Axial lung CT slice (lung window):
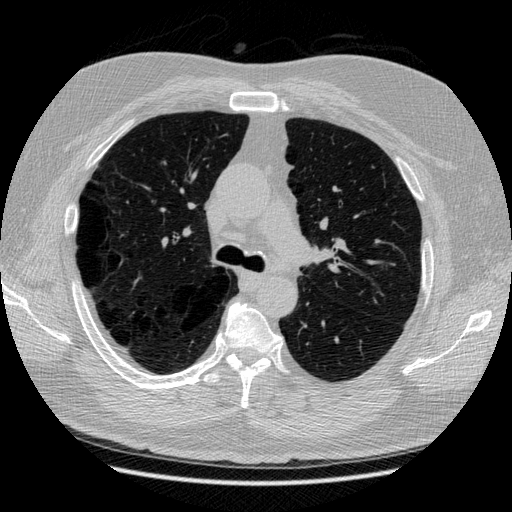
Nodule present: no